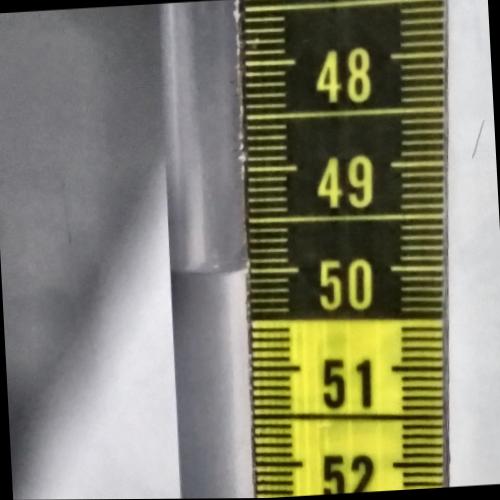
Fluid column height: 50.0 cm